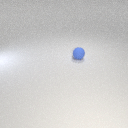
small blue rubber sphere